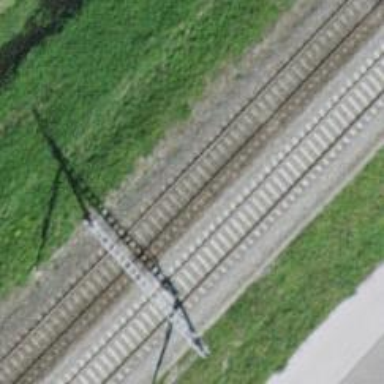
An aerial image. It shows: Single railway track with electrification through contact line.